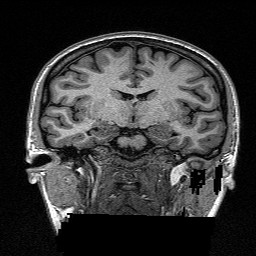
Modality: T1w
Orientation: sagittal
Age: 35
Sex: female